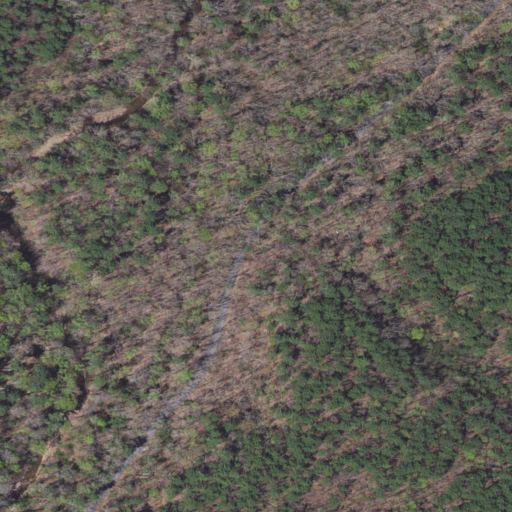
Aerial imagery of valley in Virginia named Bay Lick Hollow containing mixed forest, evergreen forest, open development, and deciduous forest